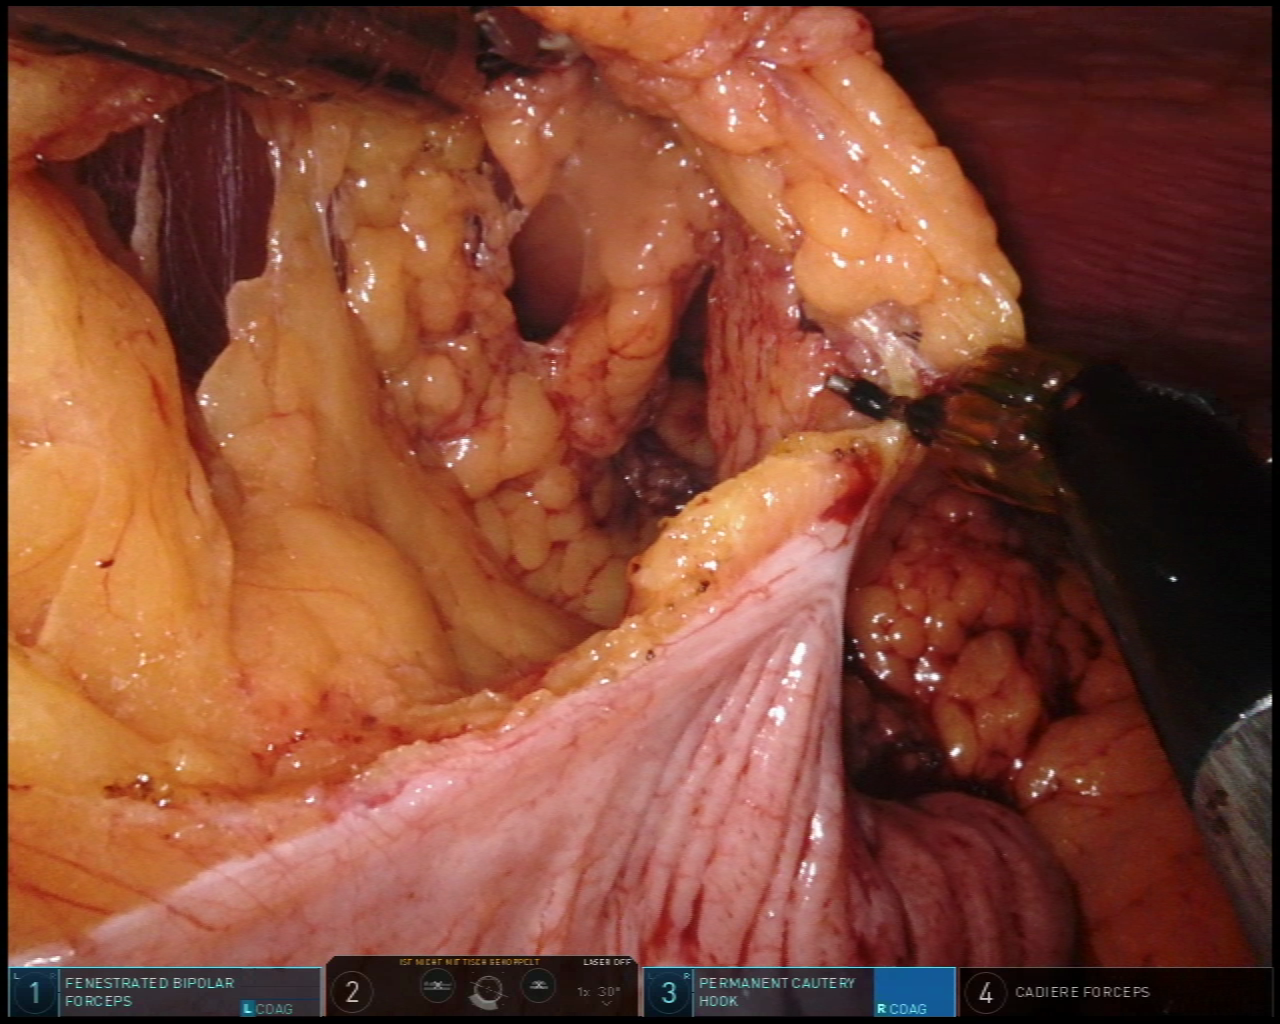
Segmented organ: colon
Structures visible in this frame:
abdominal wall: yes
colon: yes
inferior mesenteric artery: no
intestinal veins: no
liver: no
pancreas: no
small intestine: no
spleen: no
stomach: no
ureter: no
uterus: no
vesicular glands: no